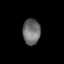
Tissue: lung
Cell type: Others
Senescence score: 0.2427
Nuclear area (px): 445
Mean DAPI intensity: 108.951